Question: I'm trying to implement numerical integration using the trapezoidal approximation using this formula :

My problem is I don't get how to implement this correctly. To test I wrote a file with '22050' double values all equal to 2 like :
'''
....................
value =2.0;
for ( index = 0 ; index < 22050;index++){
fwrite(&value,sizeof(double),1,inp2);
}
'''
to keep the question simple, say I want to the integral value of each 100 samples:
'''
X Area integral value
0-100 should be 200
100-200 should be 200
..... ...........
22000-22050 should be 100
'''
to do that I 've wrote a program that should do that but the result that get is '<PHONE>' for '100 samples' here is my code :
'''
..............................
// opening the files
double* inputData= NULL;
unsigned int N = 100;
double h= 0.0;
unsigned int index= 0;
FILE* inputFile=NULL;
double value =0.0;
int i =0,j=0;
inputFile = fopen("sinusD","rb");
outputFile=fopen("Trapez","wb+");
if( inputFile==NULL || outputFile==NULL){
printf("Couldn't open the files
");
return -1;
}
inputData = (double*) malloc(sizeof(double)*N);
h=22050/2;
while((i = fread(inputData,sizeof(double),N,inputFile))==N){
value += inputData[0] +inputData[N];
for(index=1;index<N;index++){
value+=(2*inputData[index]);
}
value *=h;
fprintf(outputFile,"%lf ",value);
value =0;
}
if(i!=0){
value = 0;
i=-i;
printf("i value %i
", i);
fseek(inputFile,i*sizeof(double),SEEK_END);
fread(inputData,sizeof(double),i,inputFile);
for(index=0;index<-i;index++){
printf("index %d
",index);
value += inputData[0] +inputData[i];
value+=(2*inputData[index]);
}
value *=h;
fprintf(outputFile,"%lf ",value);
value =0;
}
fclose(inputFile);
fclose(outputFile);
free(inputData);
return 0;}
'''
any idea how to do that ?
'''
while((i = fread(inputData,sizeof(double),N,inputFile))==N){
value = (inputData[0] + inputData[N])/2.0;
for(index=1;index<N;index++){
value+=inputData[index];
}
value *=h;
fprintf(outputFile,"%lf ",value);
printf(" value %lf
",value);
value =0;
}
'''
I get '199.000' as a result for each segment .
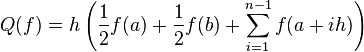
Answer: Why you didn't start with something simple. Let's say you have the following data '{1,2,3,4,5,6,7,8,9,10}' and assume 'h = 1'. This is simple,
'''
#include <stdio.h>
#define SIZE 10
int main()
{
double a[SIZE] = {1,2,3,4,5,6,7,8,9,10}, sum = 0.0, trapz;
int h = 1;
int i = 0;
for ( i; i < SIZE; ++i){
if ( i == 0 || i == SIZE-1 ) // for the first and last elements
sum += a[i]/2;
else
sum += a[i]; // the rest of data
}
trapz = sum*h; // the result
printf("Result: %f
", trapz);
return 0;
}
'''
This is the result
'''
Result: 49.500000
'''
Double check your work with Matlab:
'''
Y = [1 2 3 4 5 6 7 8 9 10];
Q = trapz(Y)
Q =
49.5000
'''
$$$$$$$$$$$$$$$$$$$$$$$$$$$$$$$$$$$$$$$$$$$$$$$$$$$$$$$$$$$$$$$$$$$$$$$$$$
Edit: For your question in the comment:
This is the matlab code:
'''
X = 0:pi/100:pi; % --> h = pi/100
Y = sin(X); % get values as many as the size of X
Q = trapz(X,Y);
Q =
1.9998
'''
Now to fulfil same scenario in C, do the following
'''
#include <stdio.h>
#include <math.h>
#define SIZE 101
#define PI 3.<PHONE>
int main()
{
double X[SIZE], Y[SIZE], incr = 0.0, h = PI/100.0, sum = 0.0, trapz;
int i = 0, k = 0, j = 0;
// Generate samples
for ( i; i < SIZE; ++i)
{
X[i] = incr;
incr += h;
}
// Generate the function Y = sin(X)
for ( k; k < SIZE; ++k)
{
Y[k] = sin(X[k]);
}
// Compute the integral of sin(X) using Trapezoidal numerical integration method
for ( j; j < SIZE; ++j){
if ( j == 0 || j == SIZE-1 ) // for the first and last elements
sum += Y[j]/2;
else
sum += Y[j]; // the rest of data
}
trapz = sum * h; // compute the integral
printf("Result: %f
", trapz);
return 0;
}
'''
The result is
'''
Result: 1.999836
'''